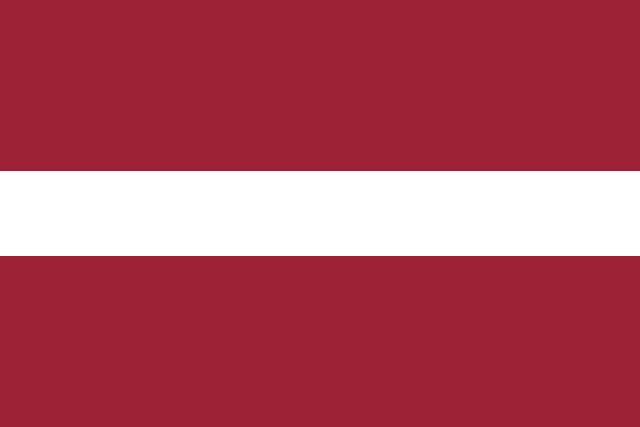
Country: Latvia
Country code: lv